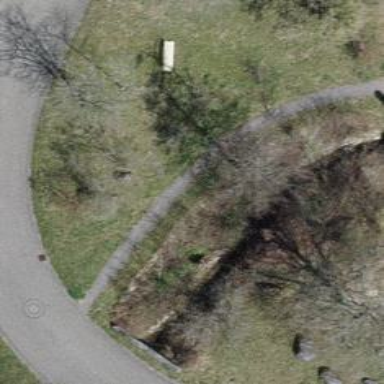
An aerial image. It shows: Bench.